Question: I have following datalist:
'''
<asp:DataList ID="dlMovieImages" runat="server" RepeatDirection="Horizontal" RepeatColumns="6"
Width="100%">
<ItemTemplate >
<div class="creamebox w49" id="inDiv" runat="server">
<table width="95%" border="0" align="center" cellpadding="3" cellspacing="2" style="padding-top: 10px">
<tr>
<td colspan="2" align="left" valign="top">
<asp:Label ID="lblMovieName" runat="server" CssClass="NormalTextBig" Visible="false">MovieName</asp:Label> </td>
</tr>
<tr>
<td align="left" colspan="2" valign="top">
<asp:Image ID="imgSmall" runat="server" width="150" Height="200" Visible="false"/>
</td>
</tr>
<tr>
<td colspan="2" align="left" valign="top">
<asp:FileUpload ID="FUImage" runat="server" CssClass="NormalText" Visible="false"/>
<asp:LinkButton ID="lnkUpload" runat="server" CssClass="JustLinks" CommandName="Upload" CommandArgument='<%# Eval("MovieID") %>' Visible="false">Upload</asp:LinkButton>
</td>
</tr>
</table>
</div>
</ItemTemplate>
</asp:DataList>
'''
'''
If e.Item.ItemType = ListItemType.AlternatingItem Or e.Item.ItemType = ListItemType.Item Then
If rbMovies.SelectedValue = "0" Then
flag = True
If System.IO.File.Exists(Server.MapPath("~/MoviePoster/" & e.Item.DataItem("movieid") & "_L.jpg")) And System.IO.File.Exists(Server.MapPath("~/MoviePoster/" & e.Item.DataItem("movieid") & "_S.jpg")) Then
CType(e.Item.FindControl("lblMovieName"), Label).Text = e.Item.DataItem("movieid") & ". " & e.Item.DataItem("moviename")
CType(e.Item.FindControl("imgSmall"), System.Web.UI.WebControls.Image).ImageUrl = "~/MoviePoster/" & e.Item.DataItem("movieid") & "_S.jpg"
Else
TotalnoImage += 1
CType(e.Item.FindControl("lblMovieName"), Label).Text = e.Item.DataItem("movieid") & ". " & e.Item.DataItem("moviename")
CType(e.Item.FindControl("imgSmall"), System.Web.UI.WebControls.Image).ImageUrl = "~/MoviePoster/" & "no_image_S.jpg"
End If
End If
Dim divControl As HtmlGenericControl = TryCast(e.Item.FindControl("inDiv"), HtmlGenericControl)
If rbMovies.SelectedValue = "1" Then
If System.IO.File.Exists(Server.MapPath("~/MoviePoster/" & e.Item.DataItem("movieid") & "_L.jpg")) And System.IO.File.Exists(Server.MapPath("~/MoviePoster/" & e.Item.DataItem("movieid") & "_S.jpg")) Then
divControl.Visible = False
Else
divControl.Visible = True
flag = True
TotalnoImage += 1
CType(e.Item.FindControl("lblMovieName"), Label).Text = e.Item.DataItem("movieid") & ". " & e.Item.DataItem("moviename")
CType(e.Item.FindControl("imgSmall"), System.Web.UI.WebControls.Image).ImageUrl = "~/MoviePoster/" & "no_image_S.jpg"
End If
End If
If flag = True Then
CType(e.Item.FindControl("imgSmall"), System.Web.UI.WebControls.Image).Visible = True
CType(e.Item.FindControl("lblMovieName"), Label).Visible = True
CType(e.Item.FindControl("FUImage"), FileUpload).Visible = True
CType(e.Item.FindControl("lnkUpload"), LinkButton).Visible = True
End If
End If
'''
When rbMovies="0" i want to show all the images in the folder and when rbMovies="1" only one particular image i.e. "noimage".
When Datalist is getting bound, it shows me as follows:

where noimage is not applicable it shows blank item, as shown in 3 rd and after 10th..
I want it to be in one line.
plz help me.
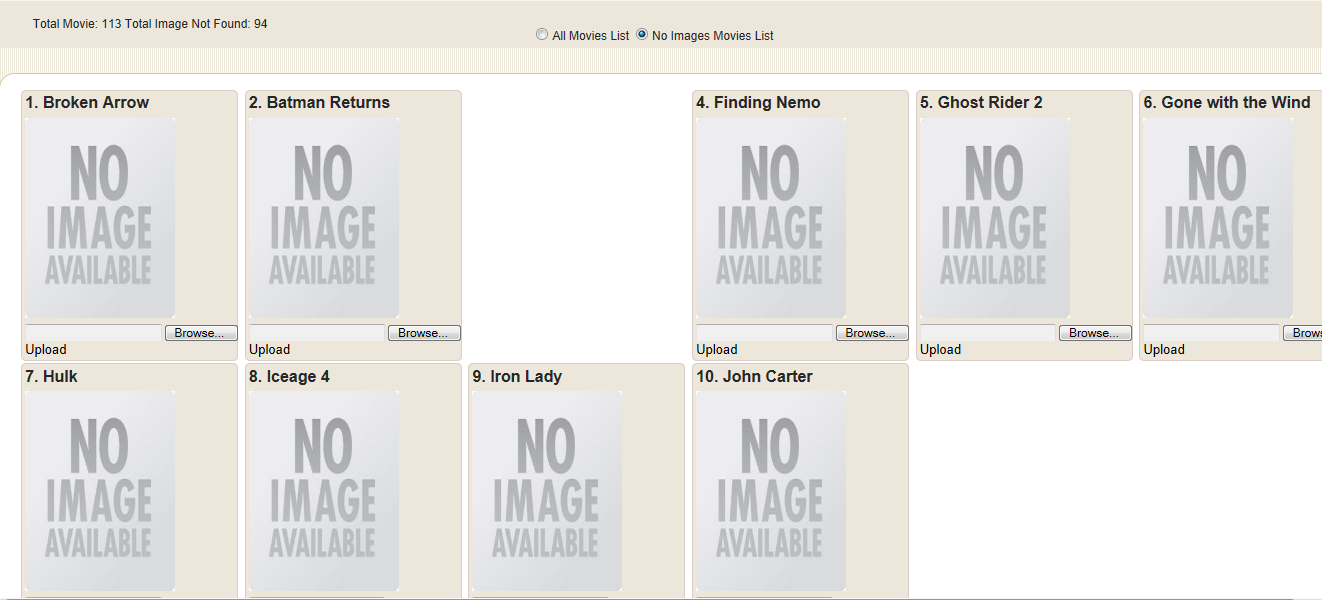
Answer: try to add a css class on the table that has a property display:hidden
mytable.hidden {visibility:hidden;}
also add a runat="server" on the table and give it a name.
You can add/remove the cssclass in codebehind